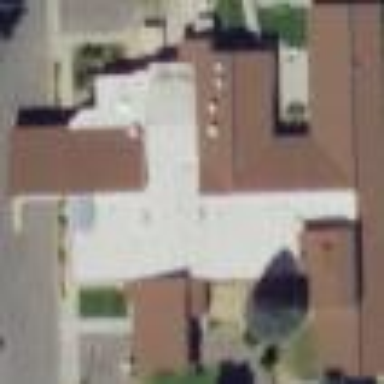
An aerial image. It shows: Hospital that also serves as nursing home.